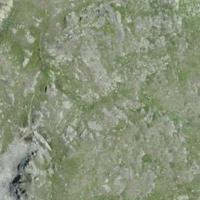
EUNIS habitat code: 31
Species observed at this site:
Gentiana bavarica